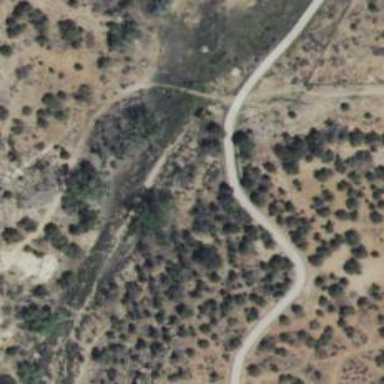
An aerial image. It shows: Path with excellent trail visibility.